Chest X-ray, PA view. Patient: 64 years old, sex M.
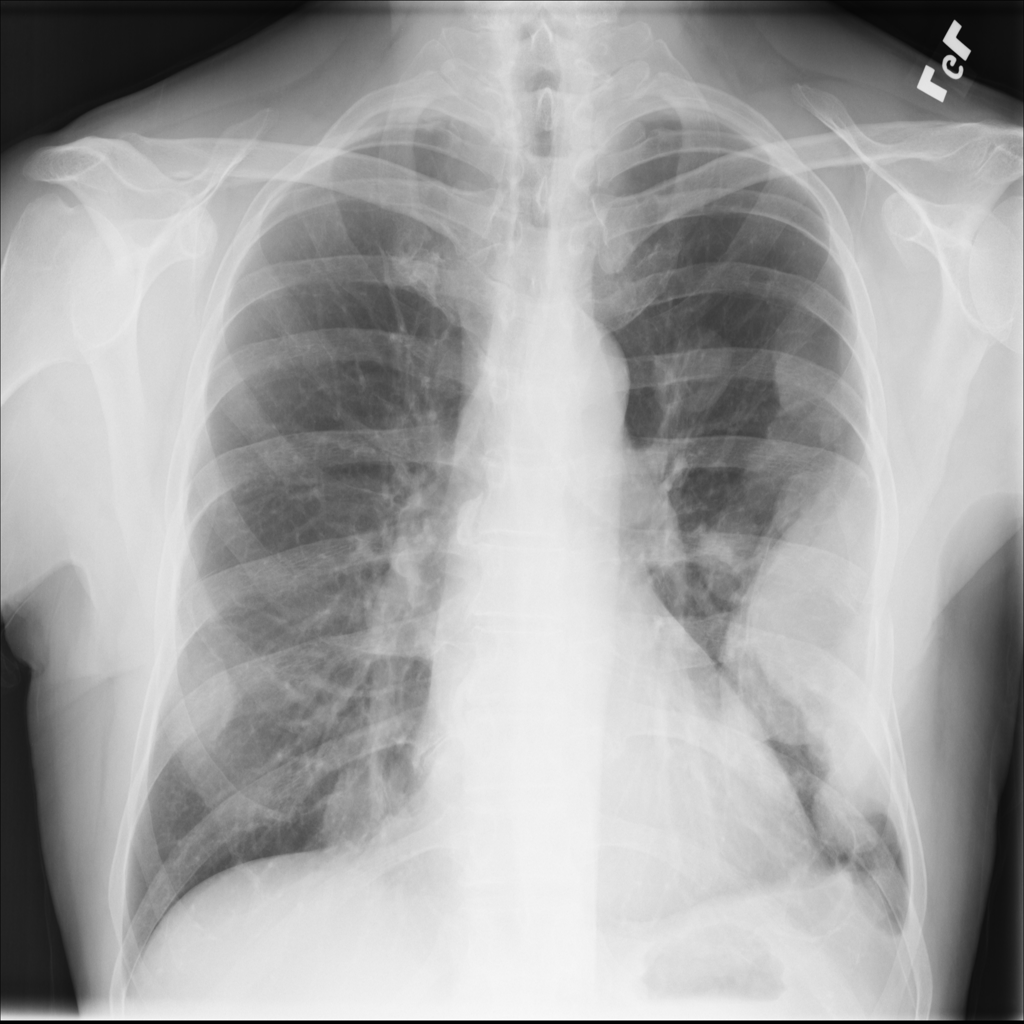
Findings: No Finding